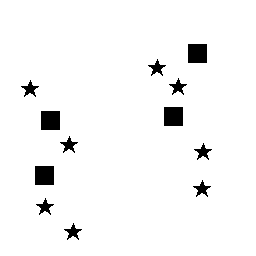
Squares: 4
Triangles: 0
Stars: 8
Total shapes: 12